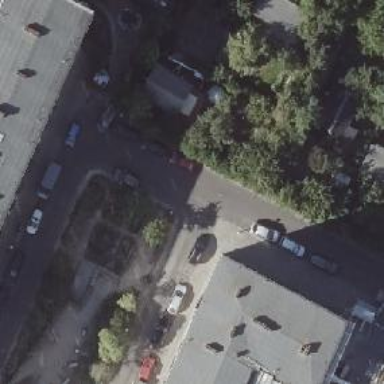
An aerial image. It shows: Residential road with separate sidewalk.